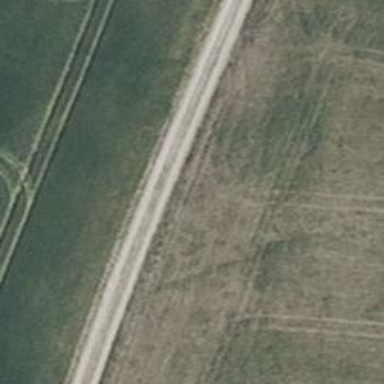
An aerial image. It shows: Sandy track with grade3 tracktype.